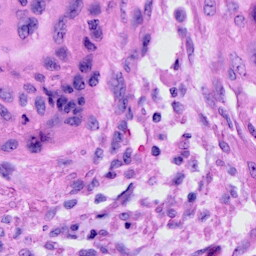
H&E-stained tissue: Cervix